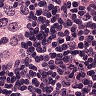
Metastatic tissue present: yes